Interaction volume radius: 10 \u00c5
Interaction volume height: 20 \u00c5
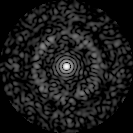
Disorder parameter: 0.845